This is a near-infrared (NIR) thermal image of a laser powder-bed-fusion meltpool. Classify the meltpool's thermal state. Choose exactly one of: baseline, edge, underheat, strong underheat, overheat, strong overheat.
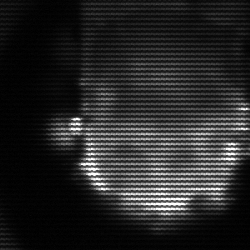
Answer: baseline